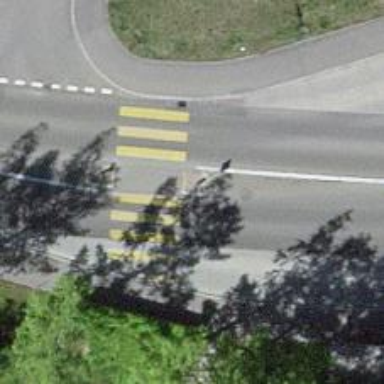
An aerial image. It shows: Uncontrolled crossing with zebra marking and island in the middle.